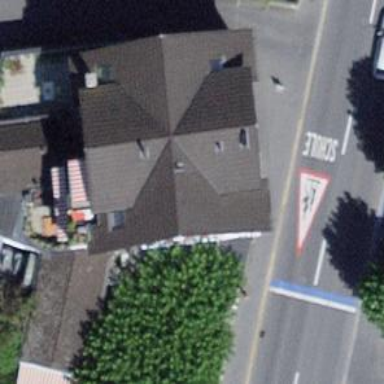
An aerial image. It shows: Restaurant.